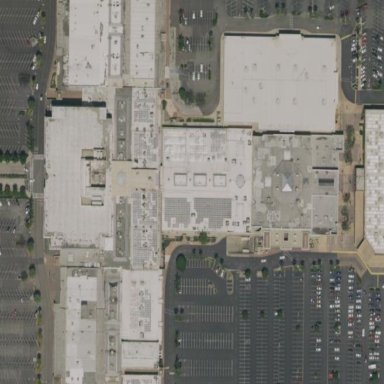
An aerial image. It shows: Department store building.